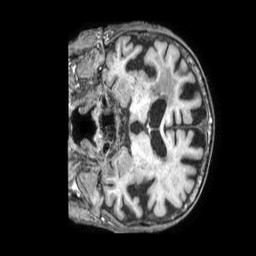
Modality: T1w
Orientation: coronal
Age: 88
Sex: male
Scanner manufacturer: philips
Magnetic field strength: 1.5 T
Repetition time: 0.007132 s
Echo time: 0.003222 s